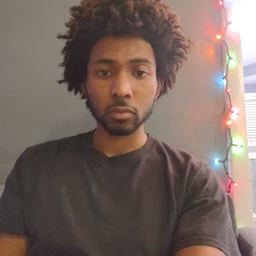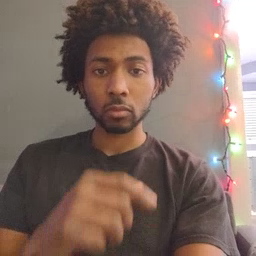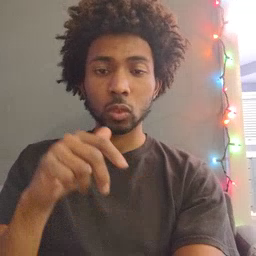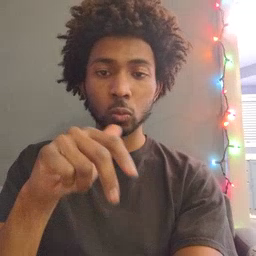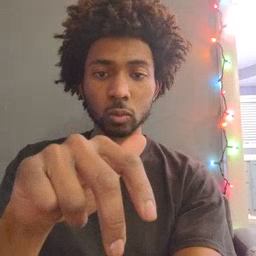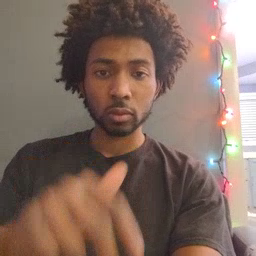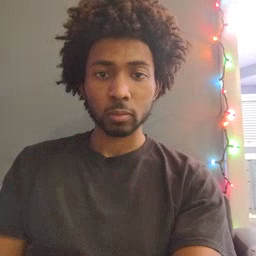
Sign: ride